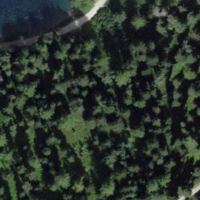
EUNIS habitat code: 43
Species observed at this site:
Fulica atra
Nucifraga caryocatactes